Interaction volume radius: 10 \u00c5
Interaction volume height: 30 \u00c5
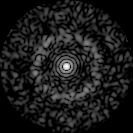
Disorder parameter: 0.8364